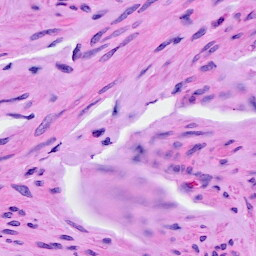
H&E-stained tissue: Ovarian